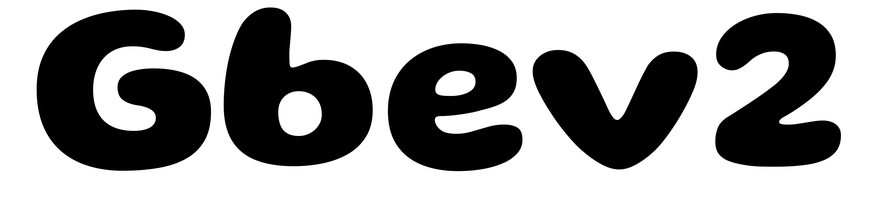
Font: Gluten_Bold